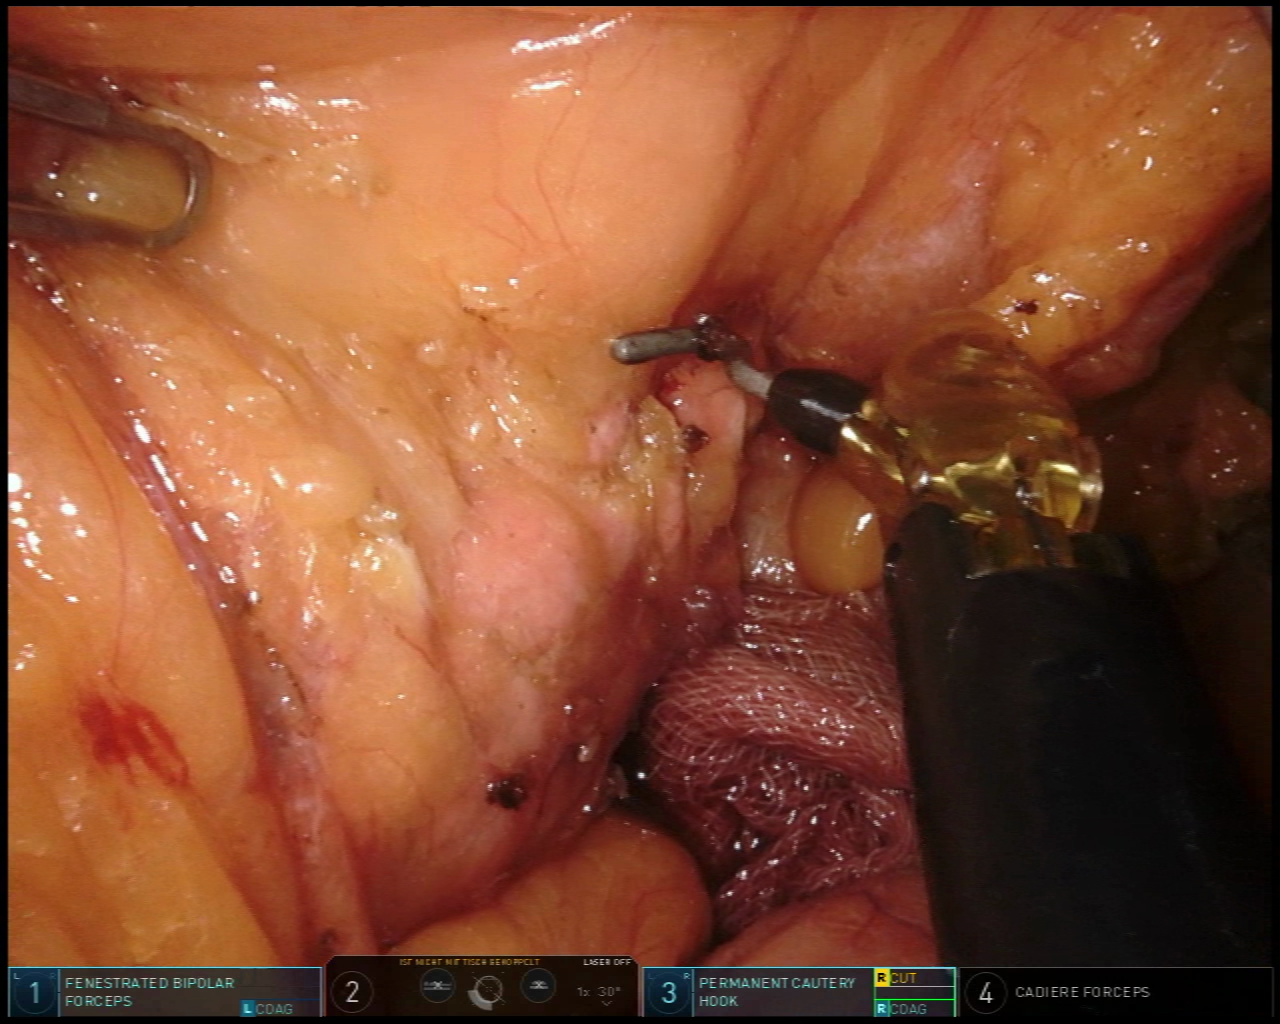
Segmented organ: pancreas
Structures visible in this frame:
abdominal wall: no
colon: no
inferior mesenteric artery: no
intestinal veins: no
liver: no
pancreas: yes
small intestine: no
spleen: no
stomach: no
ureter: no
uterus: no
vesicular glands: no